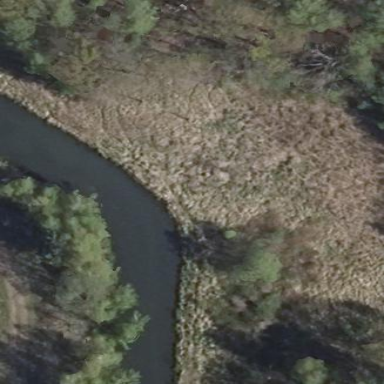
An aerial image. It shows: Reedbed in wetland area.